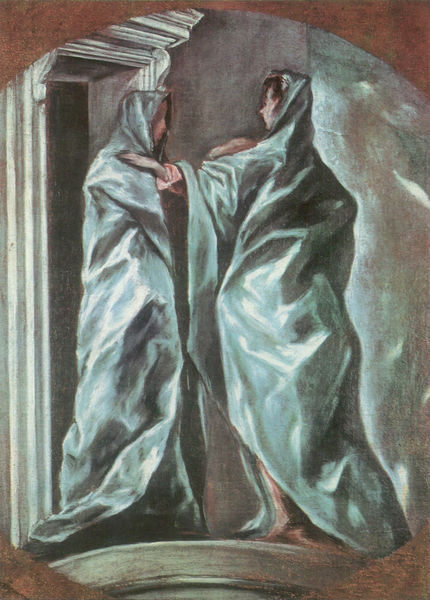
Titel: Die Heimsuchung
Künstler: El Greco
Standort: Washington (District of Columbia)
Institution: Dumbarton Oaks Research Library and Collection
Schlagwörter: blau, dunkel, fuß, gemälde, hand, himmel, kopf, körper, schatten, umhang, weiß, frauen, grün, menschen, mädchen, ausschnitt, bewegung, braun, frau, geste, grau, haar, hell, hintergrund, kleid, licht, marmor, nase, profil, schwarz, szene, säule, tür, gebäude, rot, schleier, tuch, gespräch, tanz, alt, gesichter, wand, architektur, arme, barock, bibel, falten, gesicht, kleidung, mensch, rahmen, sockel, stehen, teller, tod, tot, bild, hände, spiegel, kalt, brücke, kirche, schlank, boden, gewand, mantel, tücher, gewänder, rosa, schulter, kreis, rund, tondo, beine, hellblau, kopfbedeckung, spanien, bein, füße, umarmung, ecke, umrisse, bogen, zwei, studie, türe, pilaster, rundbogen, blue, column, hands, people, women, arm, face, figures, friends, girls, grey, hair, painting, robe, wall, woman, detail, glanz, wandmalerei, lciht, mirror, pink, faltenwurf, podest, schwanger, ring, tor, silhouetten, schwestern, unscharf, barfuss, eingang, nische, gewölbe, medaillon, religion, flammen, bedeckt, konturen, tote, mäntel, treffen, armee, kapitell, portal, schein, trost, türöffnung, laibung, pforte, blaugrau, antik, christlich, manierismus, toga, lichtspiel, begegnung, kühl, begrüssung, kanneluren, feet, elisabeth, konsole, heilige, fresko, berühren, grünn, maria, verhüllt, shawl, el greco, rostrot, christentum, berührung, couple, pair, fresco, heimsuchung, handauflegen, trompe l'eil, fau, cloak, gruss, verdachung, untergewand, halsring, hello, bils, foot, verhüllung, unterkleid, circle, apostel, freunde, eingehüllt, vertrauen, kapuzen, mantilla, pillar, türsturz, greco, doorway, verlängert, dance, standing, akzente, anuli, asschnitt, fabe, frauengestalten, höhungen, potika, verhüllte, verschwörung, äule, help, leg, blind, türverdachung, hard, mittelatlter, frauen kutte mantel, doorwa, gesichter profil